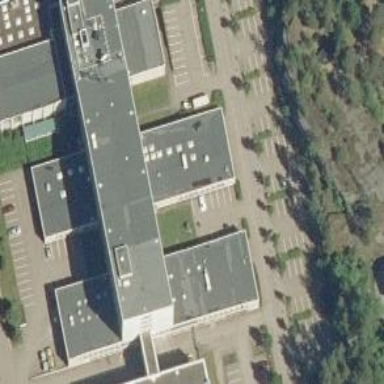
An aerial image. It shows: University building.